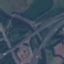
Land use / land cover class: Highway